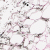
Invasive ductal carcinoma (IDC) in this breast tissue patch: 0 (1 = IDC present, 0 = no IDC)